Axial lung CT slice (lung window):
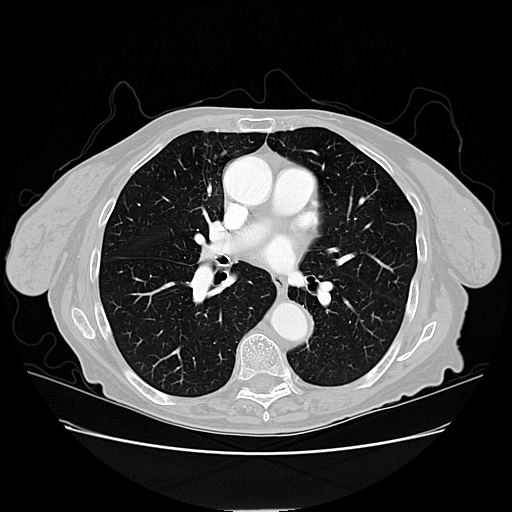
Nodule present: no